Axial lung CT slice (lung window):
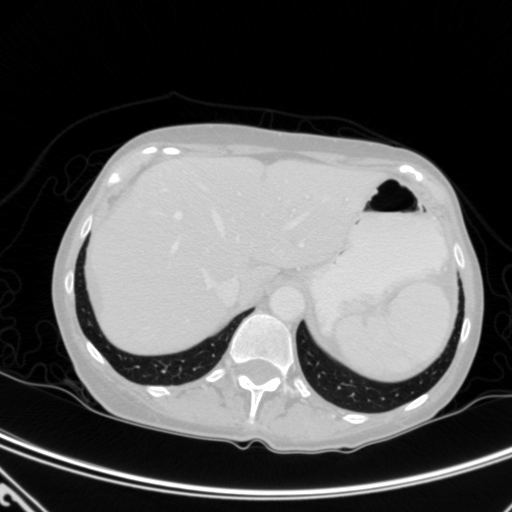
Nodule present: no